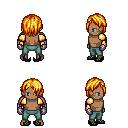
a pixel art fantasy rpg character, male body template, human, dark skin, gold arm armor, teal pants, light blonde bangs hairstyle, metal gloves, ghillies, four views (front, back, left, right), 2x2 character sprite sheet, small pixel art, hard edges, no anti-aliasing